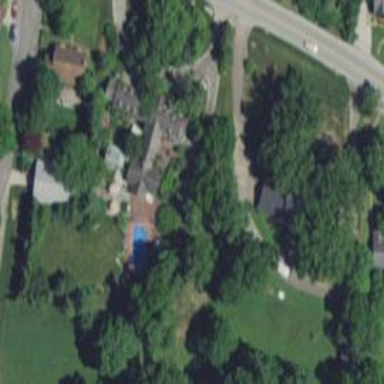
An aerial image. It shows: Driveway.